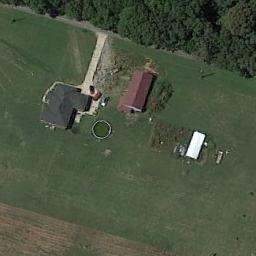
Label: residential